Question: I've seen this kind of noisy background in some pre-release versions of browsers and operating systems:

It is not exactly , i.e. it's not just white noise.
How do I achieve the same effect on purpose?
I thought this might have to do with fogetting to clear graphic buffer before drawing but I have no idea.
If it is just a memory garbage, how come the colors are mostly the same?
Is this something common across different graphic libraries?
Can I reproduce this (in any language, with any graphic library, on OS X, Windows or Linux)?
(This is a screenshot of Safari on OS X but I'm sure I saw this on Windows once as well.)
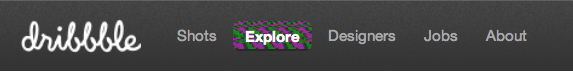
Answer: I have seen many of similar images in my own programs, usually it happens when the correct image of one width is drawn on the image of the different width. So the pixels get displaced.
consider this quick example:
'''
4x4 image:
****
* *
* *
****
roll into one memory region:
***** ** *****
same image with width 3:
***
**
**
*
***
*
same width width 5:
*****
**
****
*
'''
so with larger images and width2 = width1 +/- (width1 * 0.1) you could get similar results.
often images are also not black/white and the original pixel format may different from the output pixel format adding more effects like strange colors.